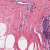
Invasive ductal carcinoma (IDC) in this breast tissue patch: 0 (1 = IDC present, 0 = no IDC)